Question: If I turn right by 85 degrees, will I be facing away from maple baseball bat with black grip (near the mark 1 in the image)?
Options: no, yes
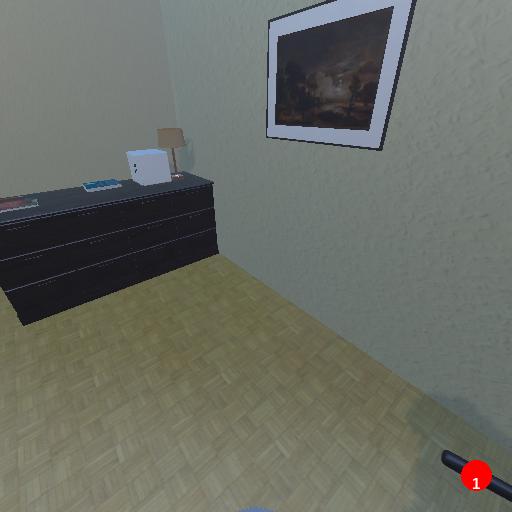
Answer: no